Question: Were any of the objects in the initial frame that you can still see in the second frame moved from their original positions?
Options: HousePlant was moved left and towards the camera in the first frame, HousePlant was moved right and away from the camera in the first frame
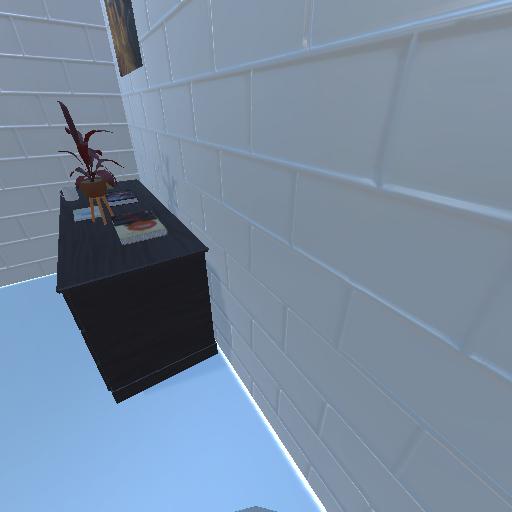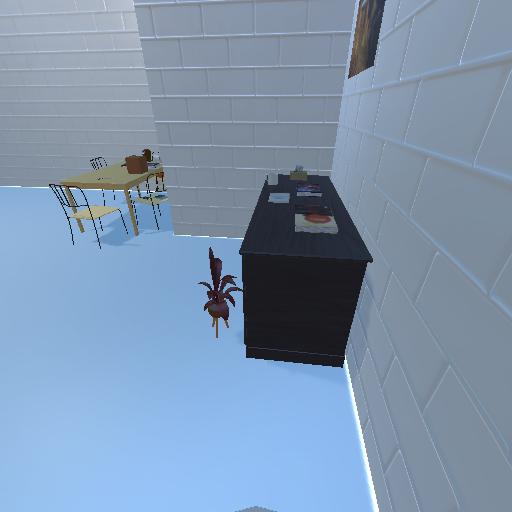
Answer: HousePlant was moved left and towards the camera in the first frame